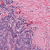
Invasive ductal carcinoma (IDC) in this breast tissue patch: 1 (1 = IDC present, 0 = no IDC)